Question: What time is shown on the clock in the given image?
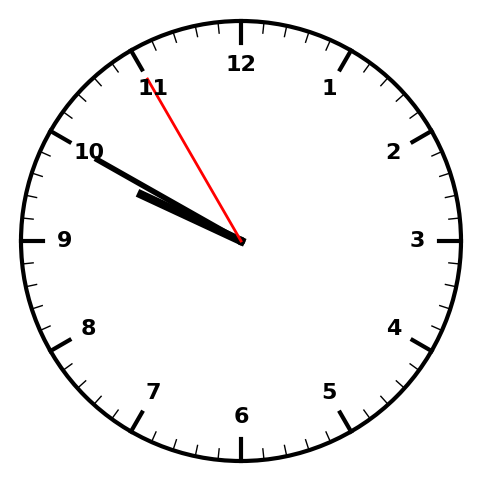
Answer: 09:49:55